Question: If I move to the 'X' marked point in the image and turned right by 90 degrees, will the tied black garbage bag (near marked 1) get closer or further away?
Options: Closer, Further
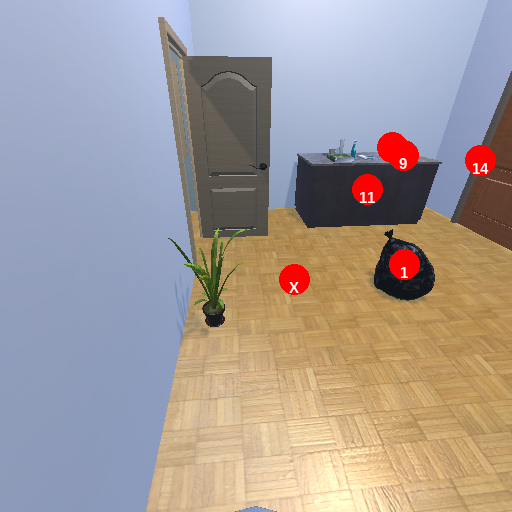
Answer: Closer